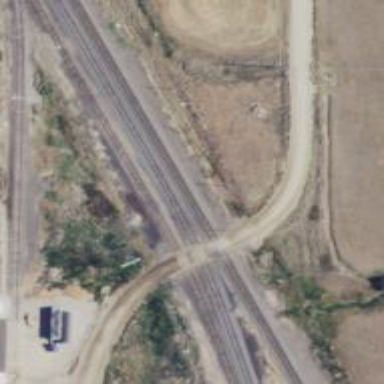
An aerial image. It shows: Railway level crossing.